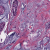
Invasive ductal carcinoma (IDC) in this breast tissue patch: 1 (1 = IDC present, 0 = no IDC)